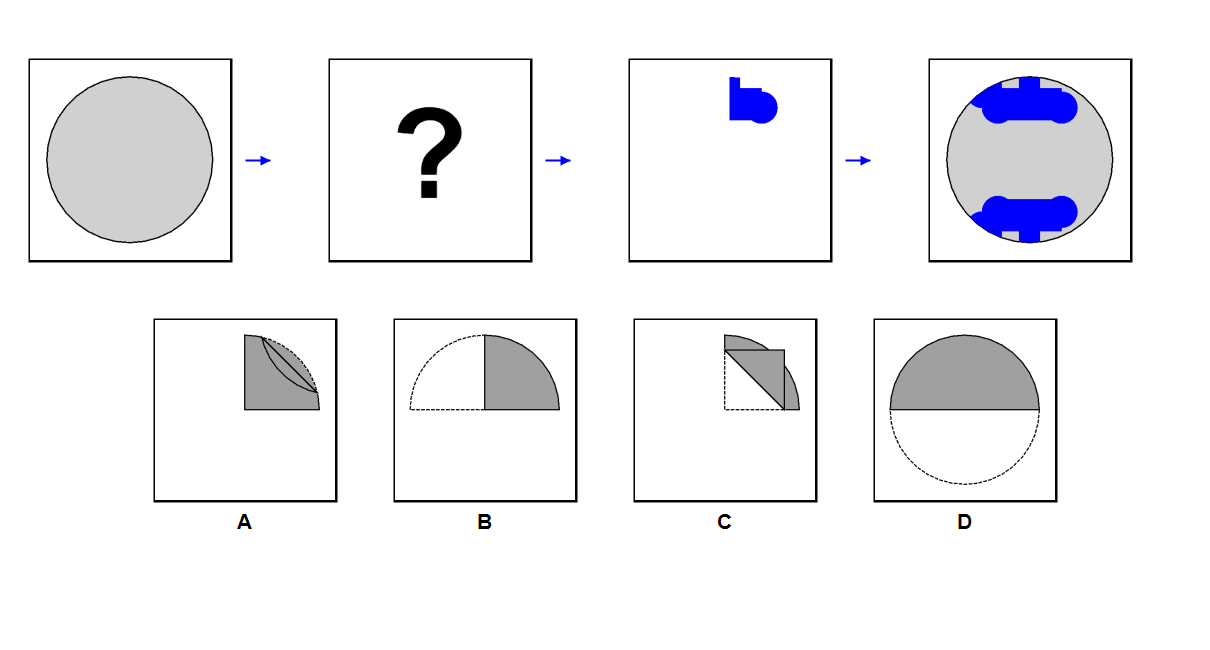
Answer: C